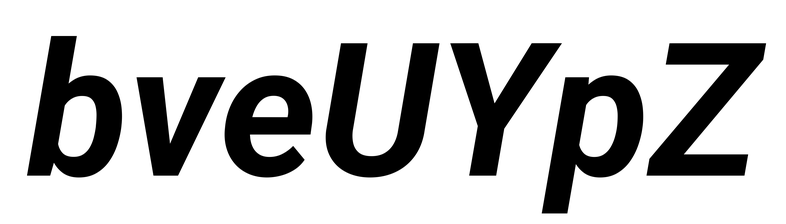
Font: Roboto-Italic_Bold_Italic